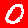
Digit: 0